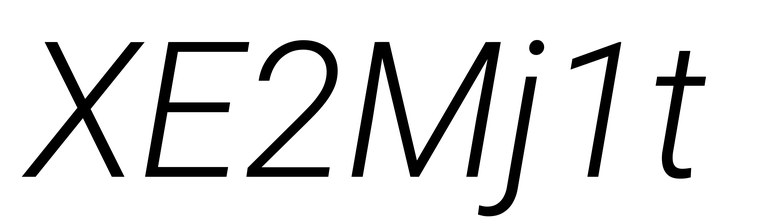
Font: Roboto-Italic_Light_Italic